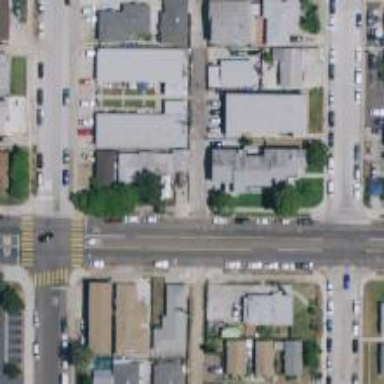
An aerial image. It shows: Alleyway designated as service road.